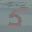
Label: 5